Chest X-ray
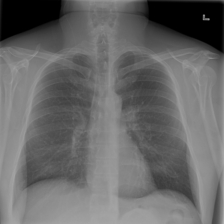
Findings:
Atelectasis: negative
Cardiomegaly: negative
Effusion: negative
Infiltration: negative
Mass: negative
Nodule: negative
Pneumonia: negative
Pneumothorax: negative
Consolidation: negative
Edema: negative
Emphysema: negative
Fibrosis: negative
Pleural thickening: negative
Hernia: negative